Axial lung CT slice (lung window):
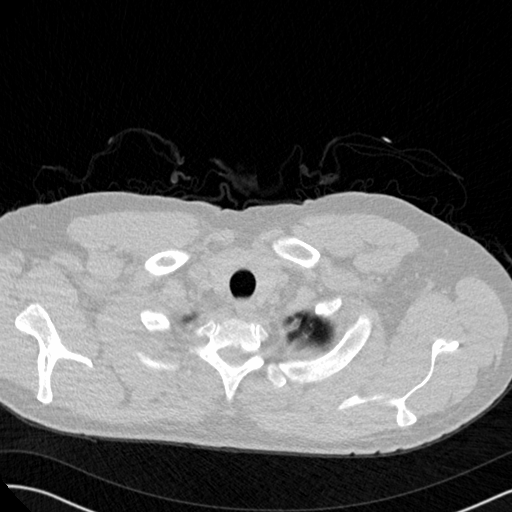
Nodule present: no